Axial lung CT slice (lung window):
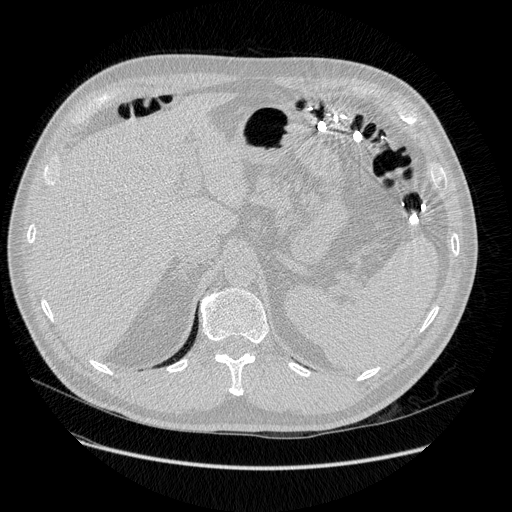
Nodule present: no